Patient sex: M
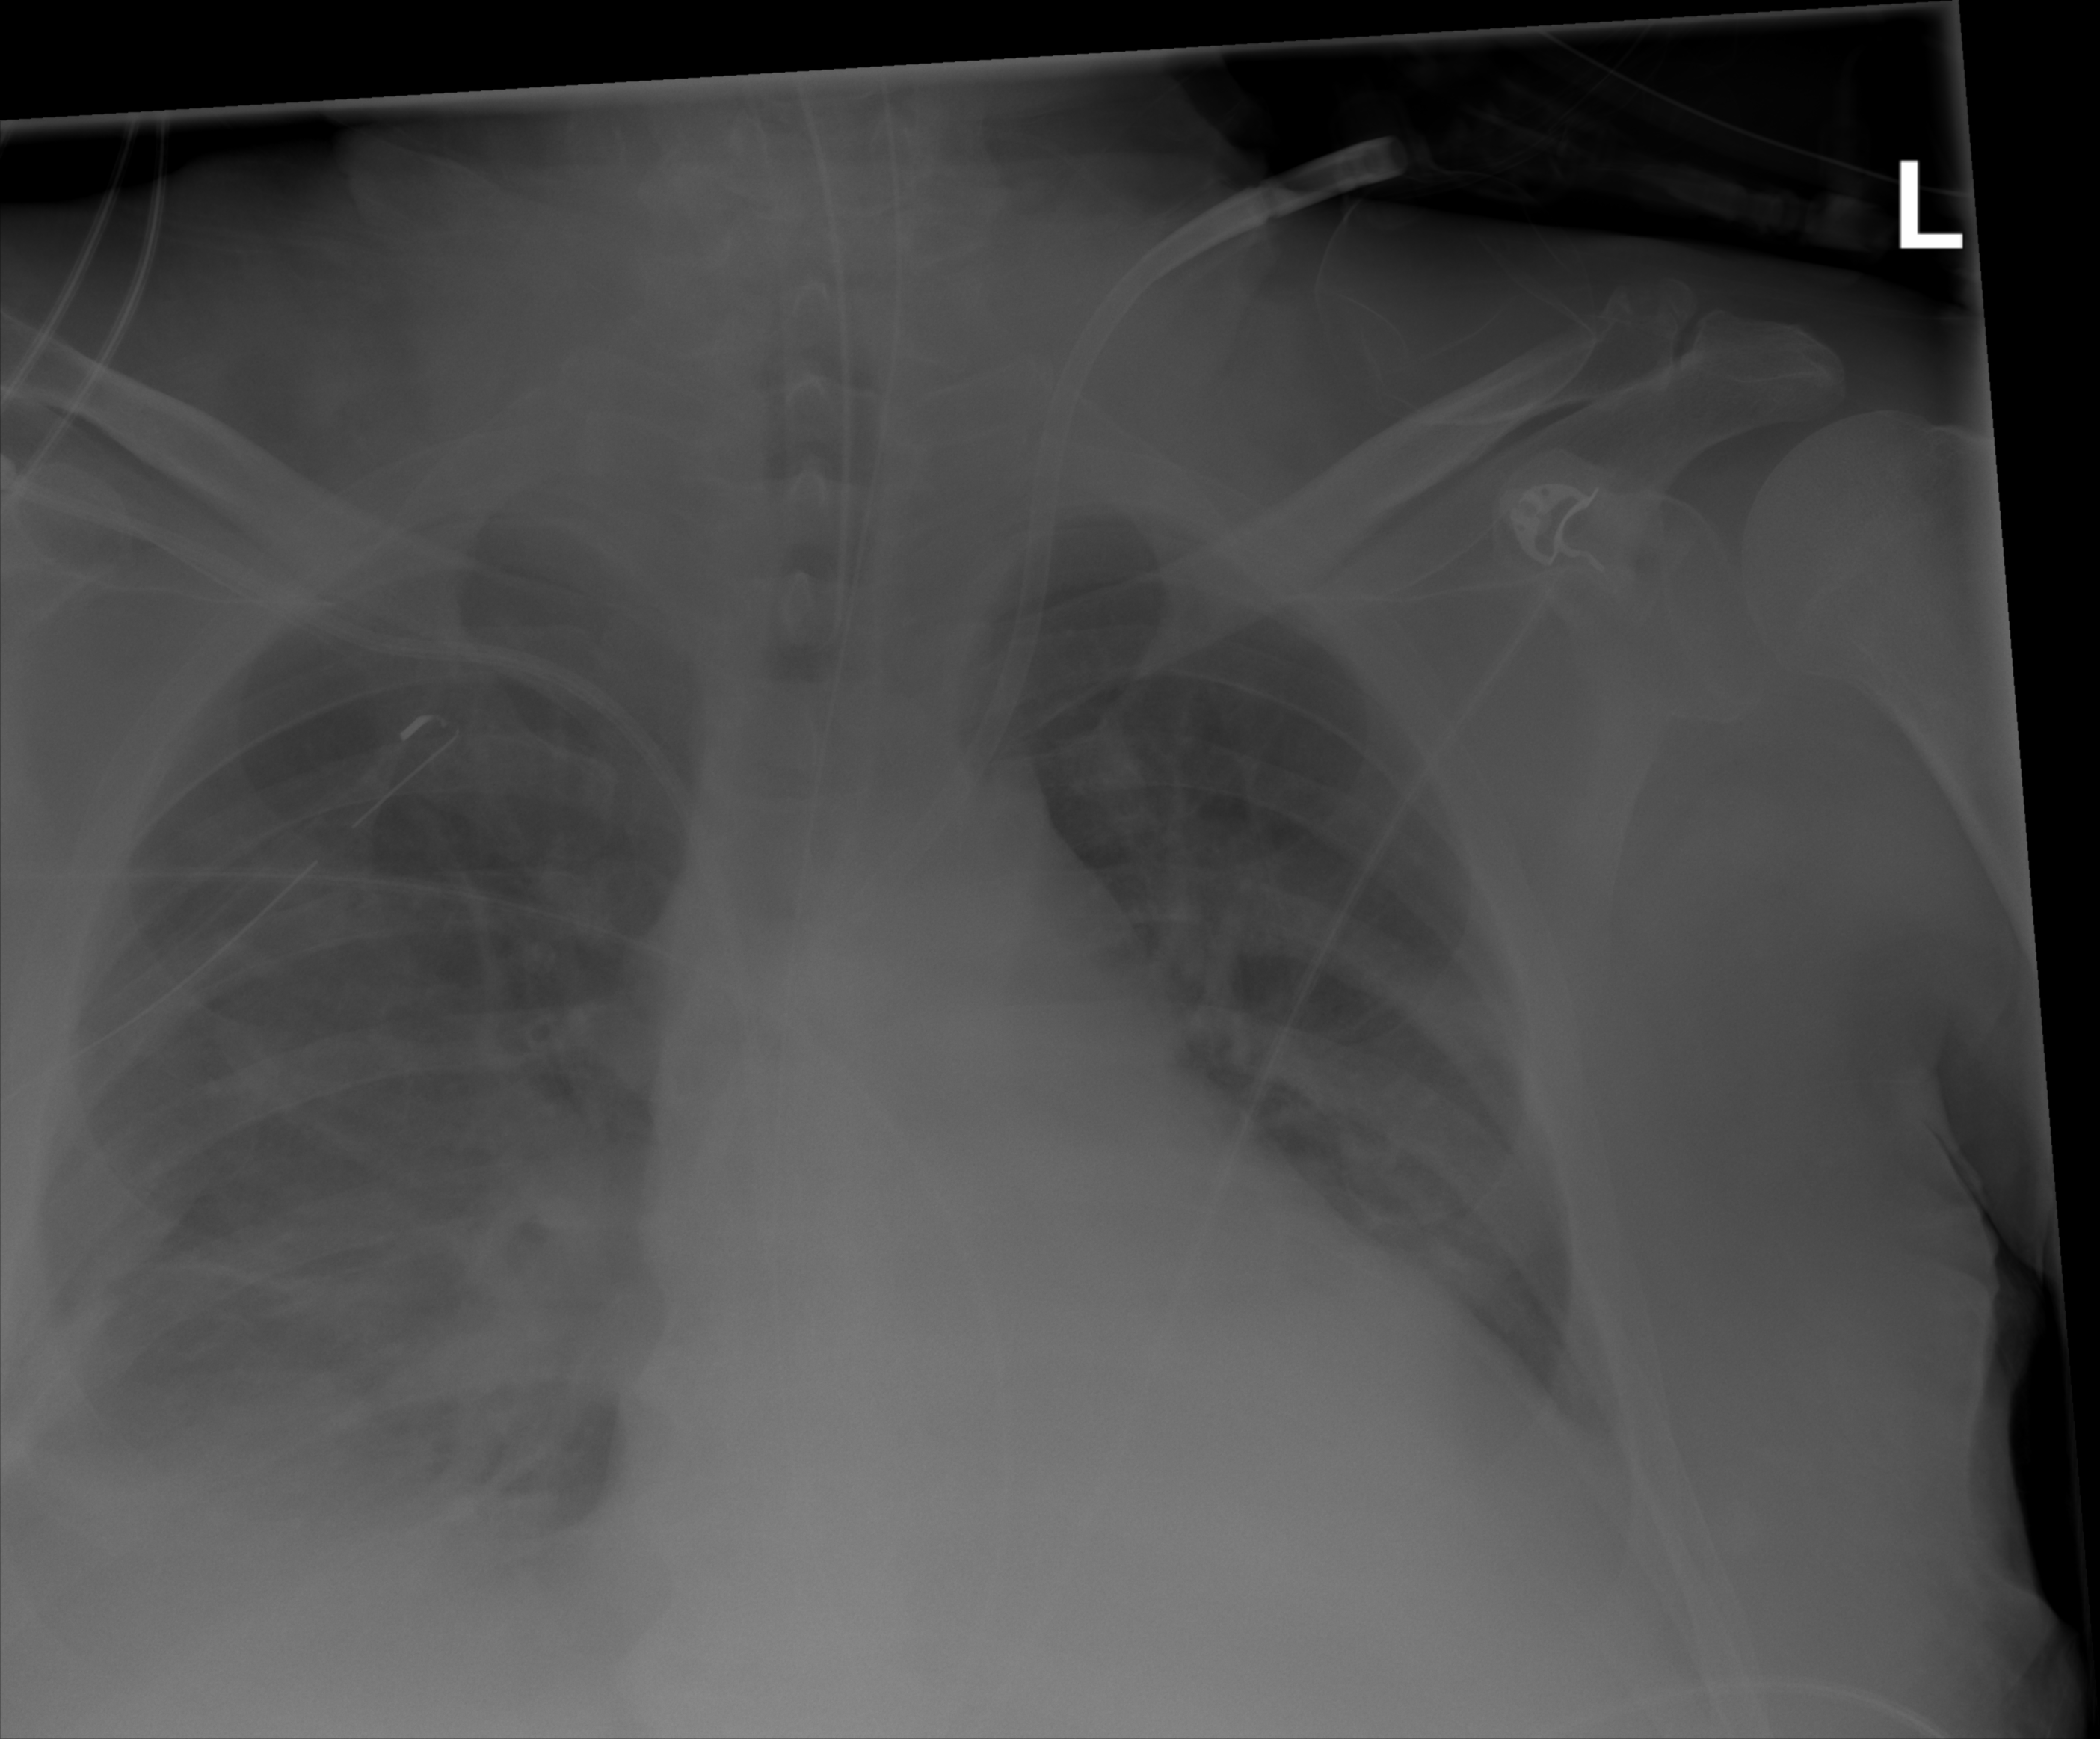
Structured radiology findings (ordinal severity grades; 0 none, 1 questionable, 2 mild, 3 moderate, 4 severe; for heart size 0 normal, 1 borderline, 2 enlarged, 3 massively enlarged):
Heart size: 2
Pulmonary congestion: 2
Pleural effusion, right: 2
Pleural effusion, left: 1
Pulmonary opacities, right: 2
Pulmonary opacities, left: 2
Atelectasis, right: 2
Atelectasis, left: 0